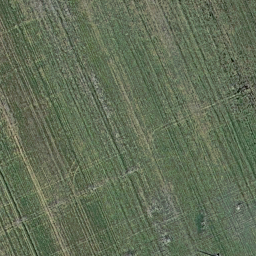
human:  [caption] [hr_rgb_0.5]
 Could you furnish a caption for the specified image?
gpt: There is a piece of cropland .

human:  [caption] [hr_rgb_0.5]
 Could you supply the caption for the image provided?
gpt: It is a piece of cropland .

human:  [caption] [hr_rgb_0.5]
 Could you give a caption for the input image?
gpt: There is a piece of farmland .

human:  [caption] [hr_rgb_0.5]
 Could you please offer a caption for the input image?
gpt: It is a piece of farmland .

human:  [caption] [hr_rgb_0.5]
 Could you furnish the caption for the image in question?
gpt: Here is a piece of farmland .